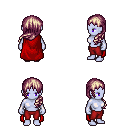
a pixel art fantasy rpg character, female body template, dark elf, purple skin, red cape, red pants, white blonde left-swept hairstyle, four views (front, back, left, right), 2x2 character sprite sheet, small pixel art, hard edges, no anti-aliasing